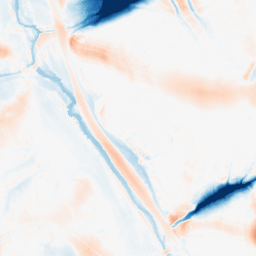
Category: morphological
Decomposition family: morphological_ellipse
Decomposition parameters: operation: average
width: 50
height: 50
Upsampling method: quartic
Upsampling parameters: scale: 2
Upsampling scale: 2